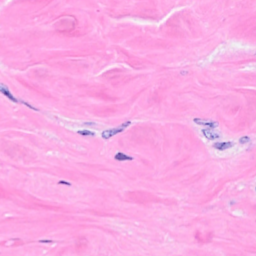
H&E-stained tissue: Breast